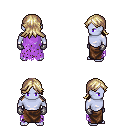
a pixel art fantasy rpg character, male body template, dark elf, purple skin, maroon tattered cape, robe skirt, white blonde loose hair, metal gloves, four views (front, back, left, right), 2x2 character sprite sheet, small pixel art, hard edges, no anti-aliasing